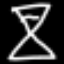
Label: hourglass